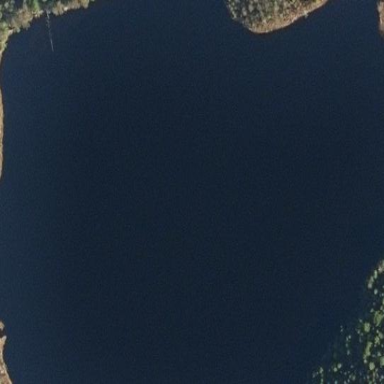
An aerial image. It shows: Beautiful lake surrounded by nature.